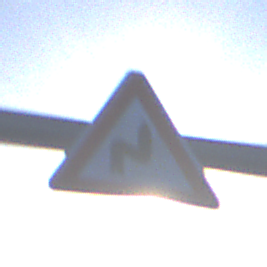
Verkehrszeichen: DoppelkurveRechts
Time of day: MorningAfternoon
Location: Outdoor (Nature)
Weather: PartlyCloudy
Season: NotSpecified
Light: Natural